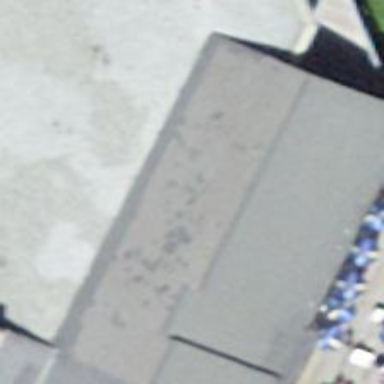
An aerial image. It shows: Restaurant.